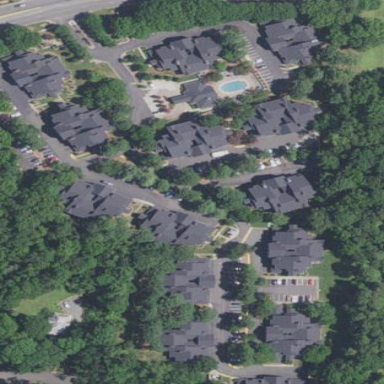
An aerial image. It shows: Residential area with apartments.